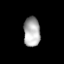
Tissue: lung
Cell type: Epithelial cells
Senescence score: 0.2024
Nuclear area (px): 478
Mean DAPI intensity: 173.439